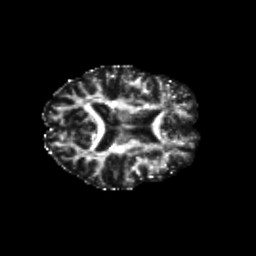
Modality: FA
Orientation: axial
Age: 52
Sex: female
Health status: healthy
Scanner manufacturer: siemens
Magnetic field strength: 3 T
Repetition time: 10.8 s
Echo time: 0.082 s